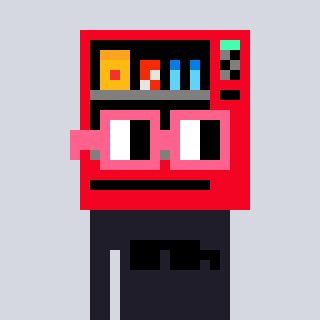
a pixel art character with square pink glasses, a vending machine-shaped head and a grayscale-colored body on a cool background